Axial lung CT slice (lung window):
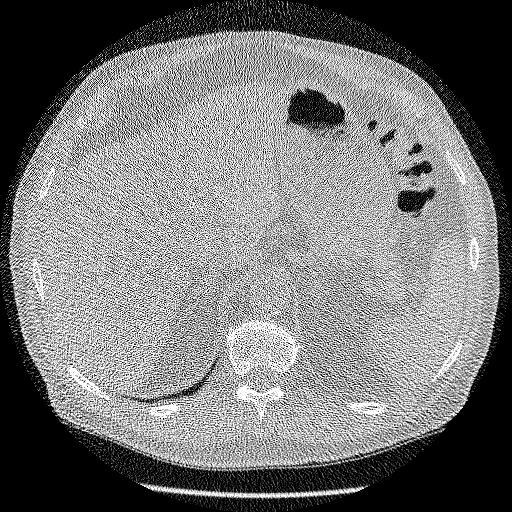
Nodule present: no